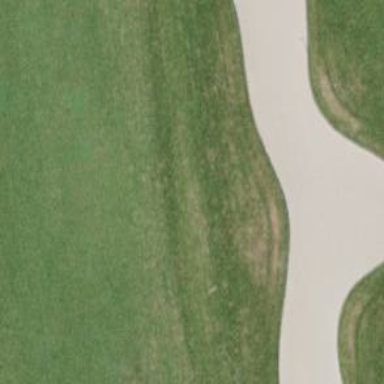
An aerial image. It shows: Golf bunker filled with sandy terrain.